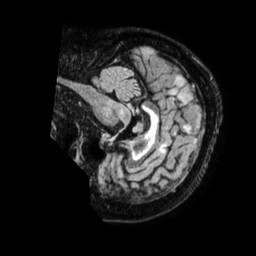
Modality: FLAIR
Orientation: sagittal
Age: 78
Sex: female
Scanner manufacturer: philips
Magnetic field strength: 1.5 T
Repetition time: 4.8 s
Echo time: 0.3364 s